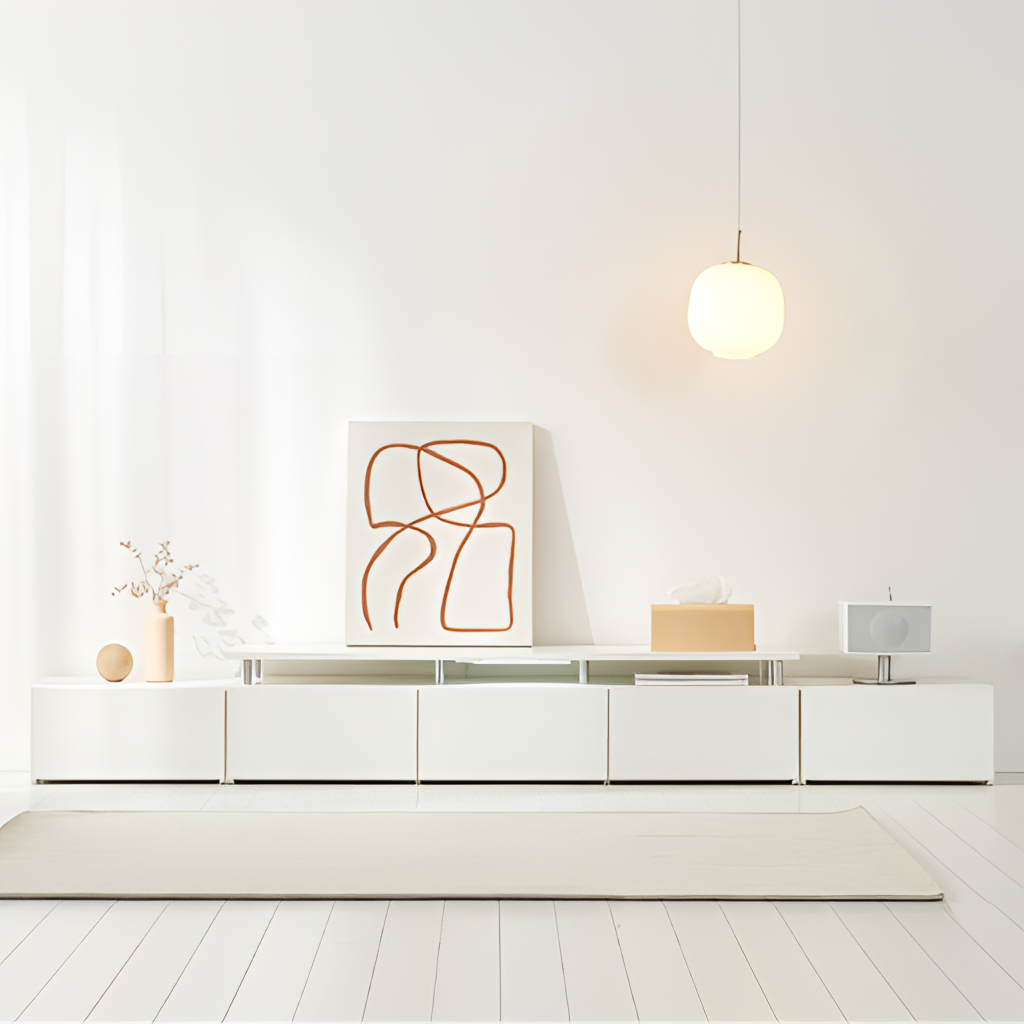
living room, white wood media console, white paint wallpaper, with solid pattern, minimalist, wood flooring, with plank pattern